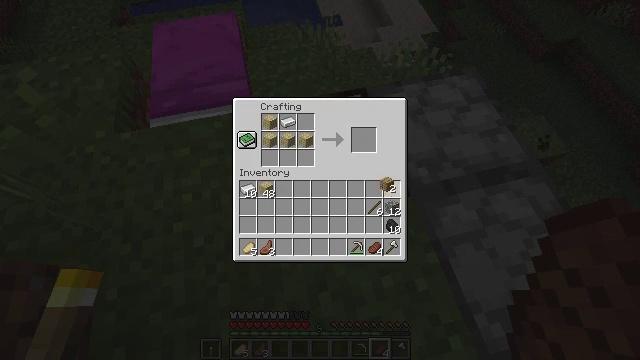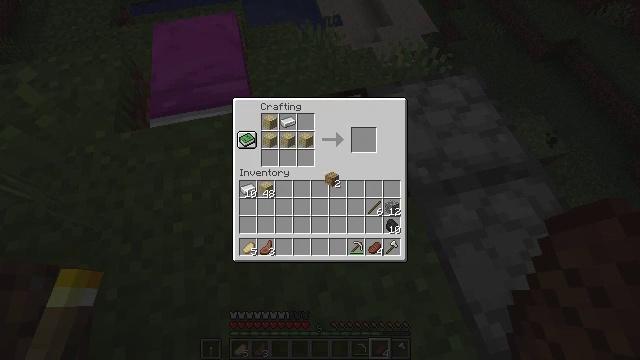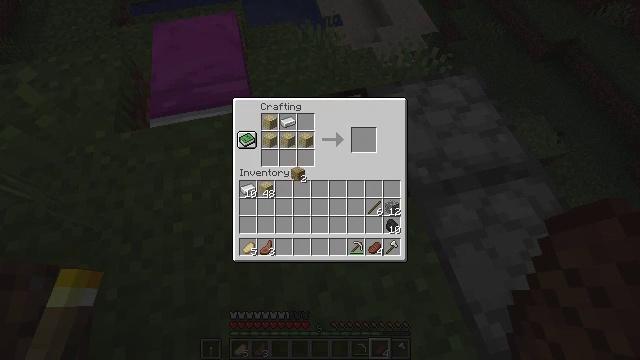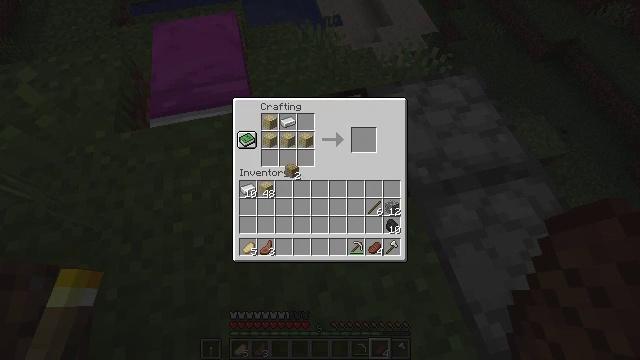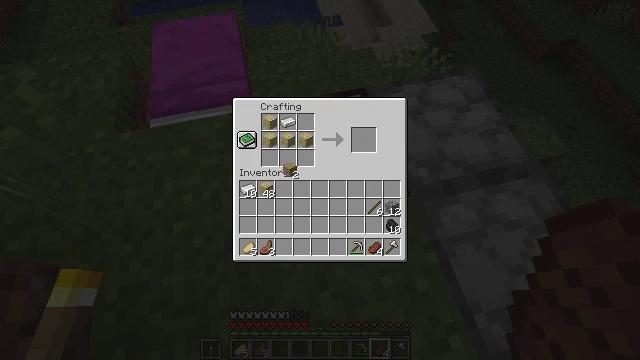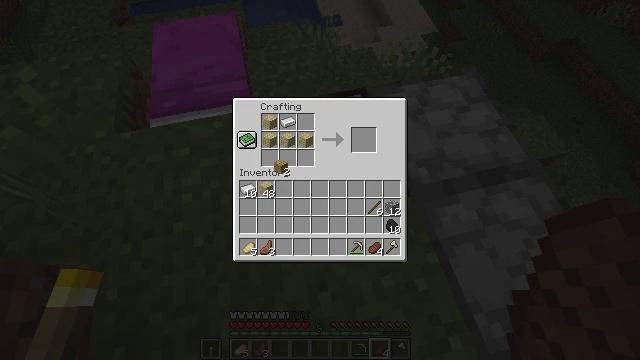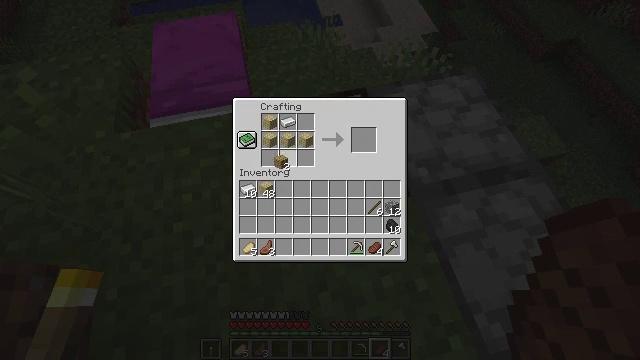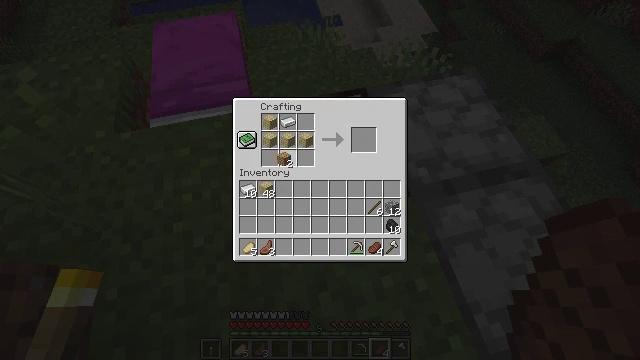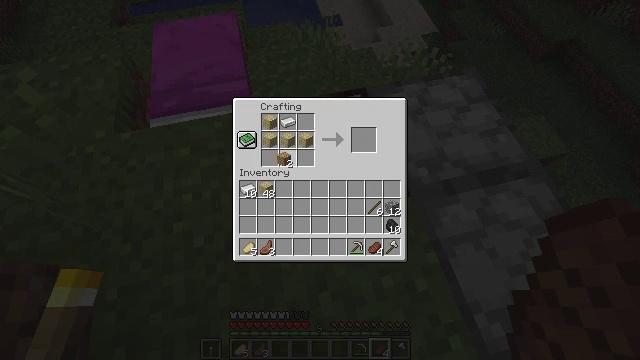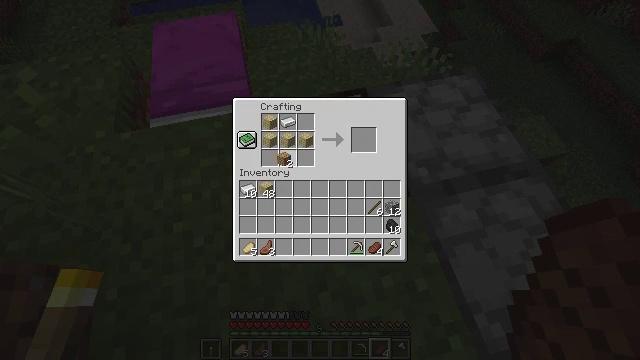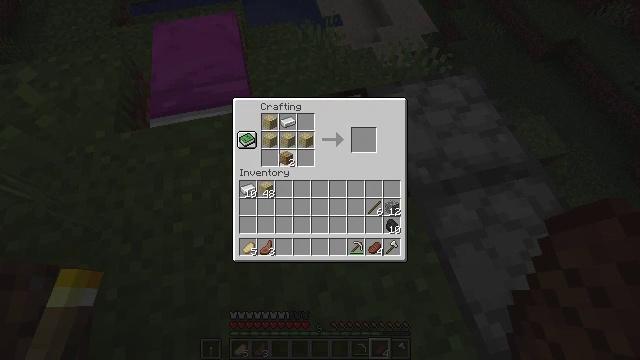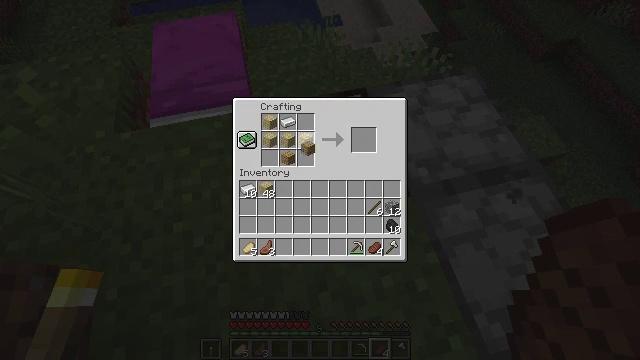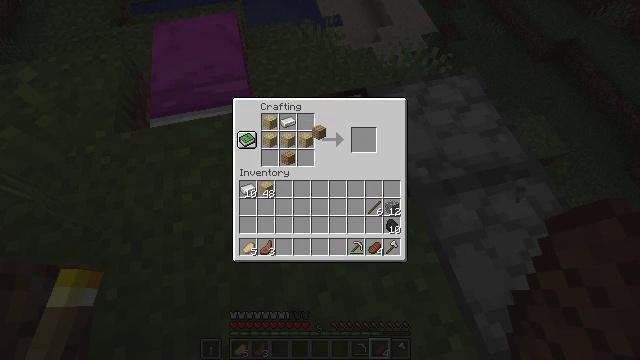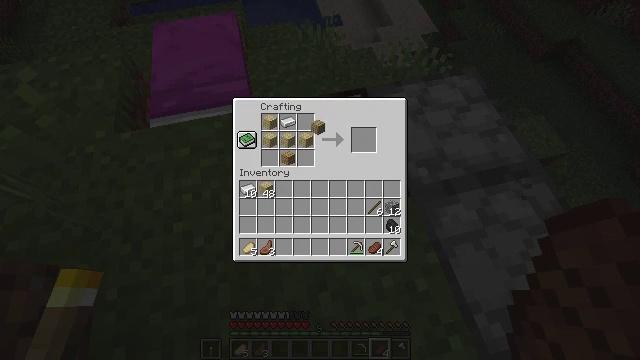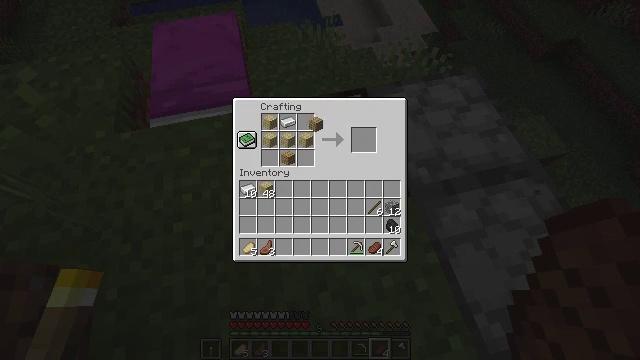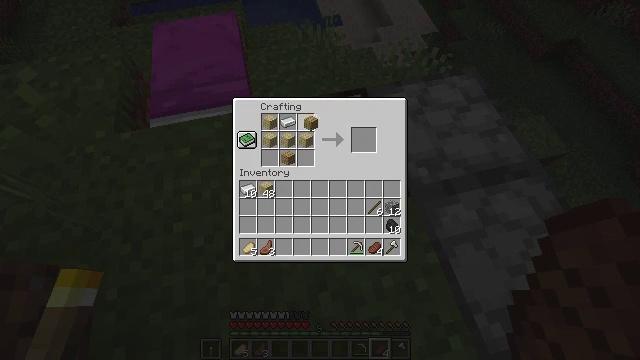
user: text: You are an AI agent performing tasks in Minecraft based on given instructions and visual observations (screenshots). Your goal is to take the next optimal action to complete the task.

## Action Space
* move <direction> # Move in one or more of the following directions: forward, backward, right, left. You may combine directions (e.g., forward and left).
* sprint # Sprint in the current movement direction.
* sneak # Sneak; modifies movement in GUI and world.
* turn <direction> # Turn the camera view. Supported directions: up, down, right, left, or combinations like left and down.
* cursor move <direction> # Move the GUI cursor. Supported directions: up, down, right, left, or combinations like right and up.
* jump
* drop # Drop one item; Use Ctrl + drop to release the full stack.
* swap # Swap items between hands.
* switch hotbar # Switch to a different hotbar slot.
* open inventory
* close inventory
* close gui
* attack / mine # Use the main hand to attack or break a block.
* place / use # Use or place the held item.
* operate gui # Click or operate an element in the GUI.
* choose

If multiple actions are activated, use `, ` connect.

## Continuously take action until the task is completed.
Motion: motion action
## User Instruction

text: Combine wood planks and iron to craft a shield.
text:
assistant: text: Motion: cursor move left
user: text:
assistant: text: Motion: cursor move left
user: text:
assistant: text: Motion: no_op
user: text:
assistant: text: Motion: no_op
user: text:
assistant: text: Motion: cursor move left
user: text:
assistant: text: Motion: no_op
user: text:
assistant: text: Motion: no_op
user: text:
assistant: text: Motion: choose
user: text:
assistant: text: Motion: choose
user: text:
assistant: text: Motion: choose
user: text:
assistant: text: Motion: cursor move right and up
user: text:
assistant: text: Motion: cursor move right and up
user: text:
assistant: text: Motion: no_op
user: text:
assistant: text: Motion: no_op
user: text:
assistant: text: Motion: no_op
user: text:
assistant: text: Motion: no_op
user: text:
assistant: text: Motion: no_op
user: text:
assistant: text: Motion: choose
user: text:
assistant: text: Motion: choose
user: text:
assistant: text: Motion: choose
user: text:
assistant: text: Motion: no_op
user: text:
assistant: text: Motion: no_op
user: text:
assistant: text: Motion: no_op
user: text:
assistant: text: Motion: cursor move right
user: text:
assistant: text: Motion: cursor move right and down
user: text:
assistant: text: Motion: cursor move right and down
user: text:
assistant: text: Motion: sneak, cursor move right
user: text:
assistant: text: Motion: sneak
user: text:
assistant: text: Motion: sneak
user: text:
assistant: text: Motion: sneak